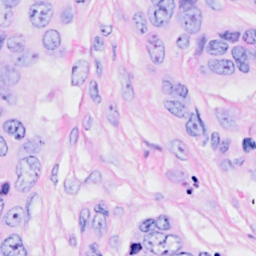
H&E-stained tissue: Breast